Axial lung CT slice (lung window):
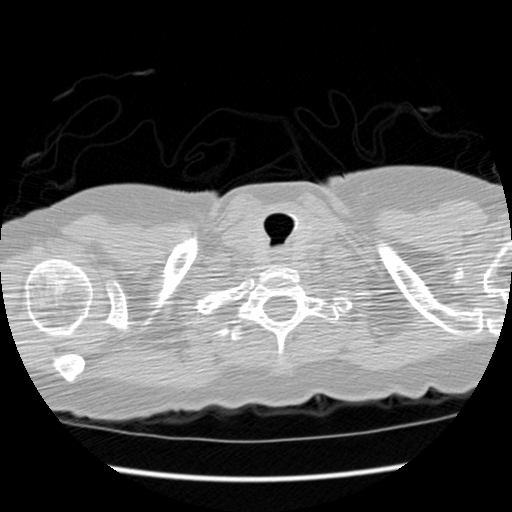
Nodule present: no